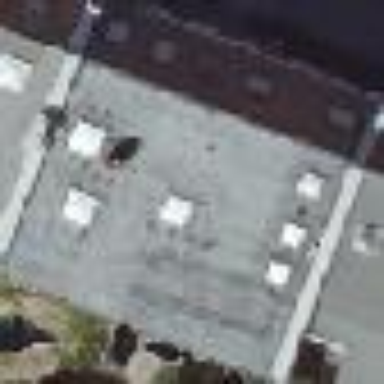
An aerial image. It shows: Saltbox shaped roof on apartment building.